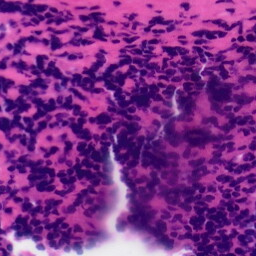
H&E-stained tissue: Tonsil